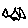
Label: triangle